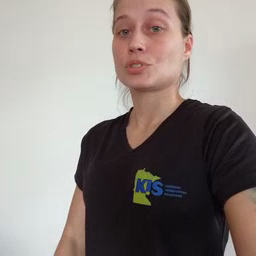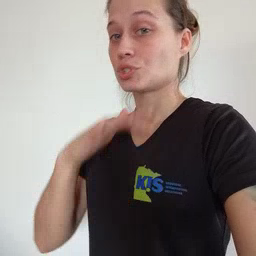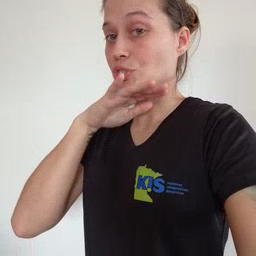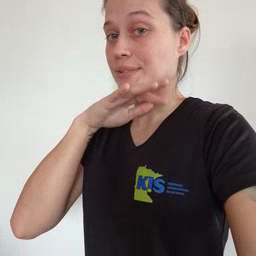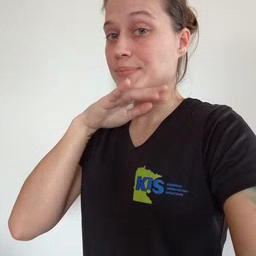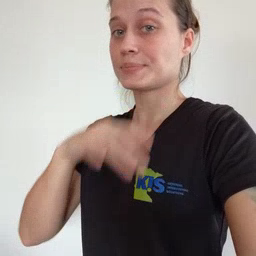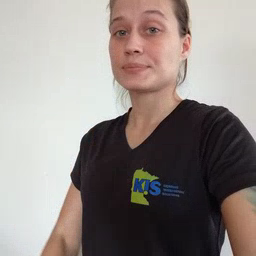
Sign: dirty